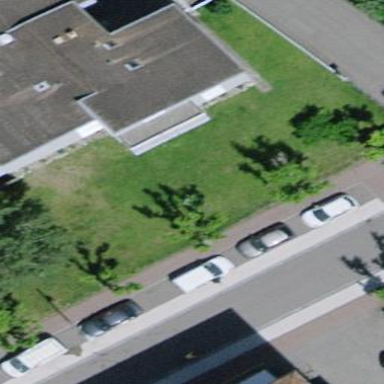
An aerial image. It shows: Street side parking area.